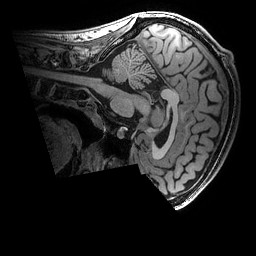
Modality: T1w
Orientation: sagittal
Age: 26
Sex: male
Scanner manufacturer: ge
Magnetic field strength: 3 T
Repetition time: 0.007 s
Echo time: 0.00342 s